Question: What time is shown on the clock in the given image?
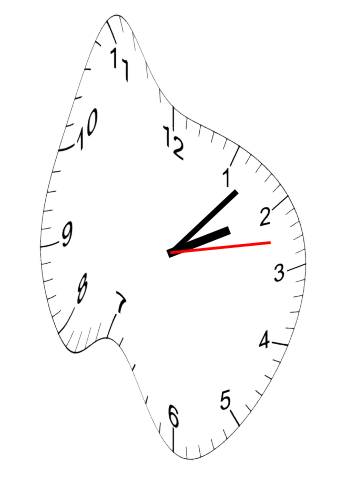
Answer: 02:07:13